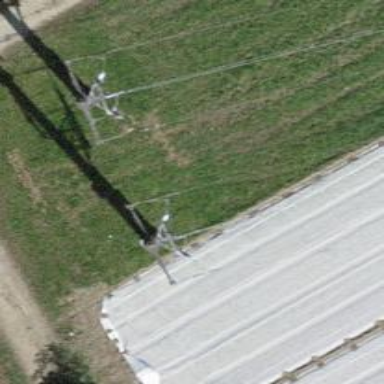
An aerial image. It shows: Three power lines with cables.